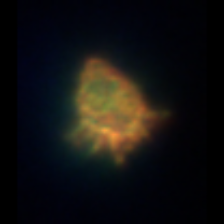
Taxon: Ciliates
Group: Other